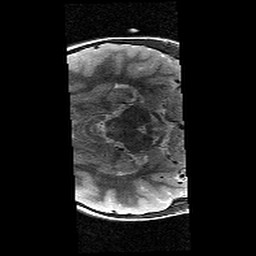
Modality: T2w
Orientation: axial
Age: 10
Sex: female
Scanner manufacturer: siemens
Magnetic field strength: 3 T
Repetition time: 9.23 s
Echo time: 0.067 s